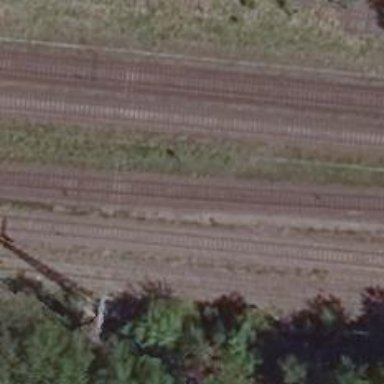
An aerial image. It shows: Solitary milestone along the railway.